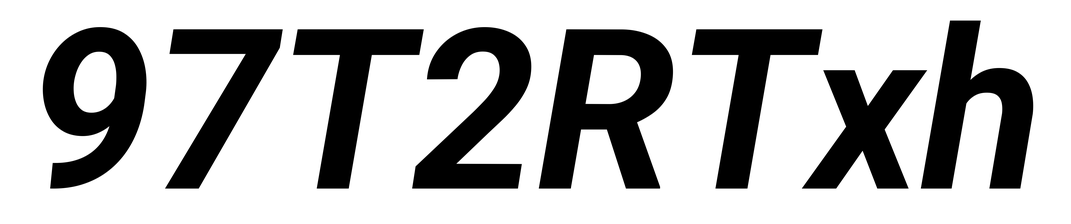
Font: Roboto-Italic_Bold_Italic